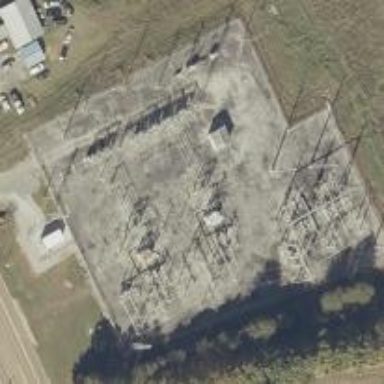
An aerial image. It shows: Distribution level power substation surrounded by fence.